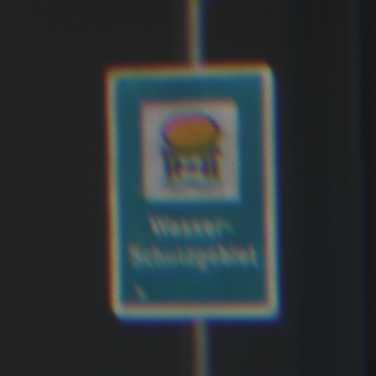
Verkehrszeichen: Wasserschutzgebiet
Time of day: MorningAfternoon
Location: Outdoor (Urban)
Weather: Clear
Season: NotSpecified
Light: Natural